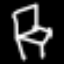
Label: chair